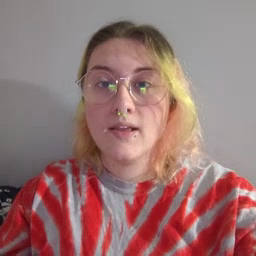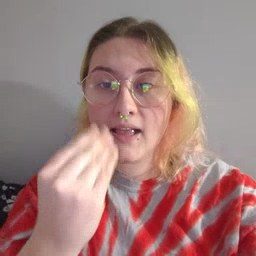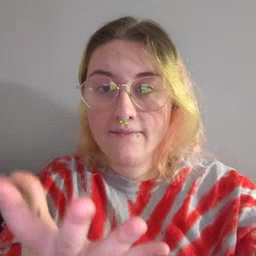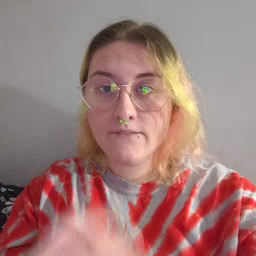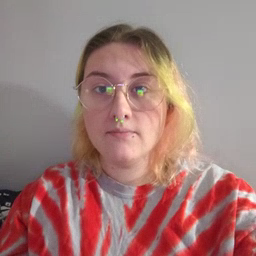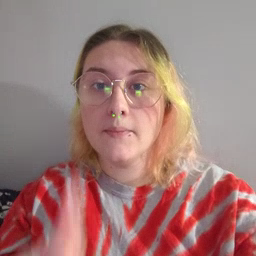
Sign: give